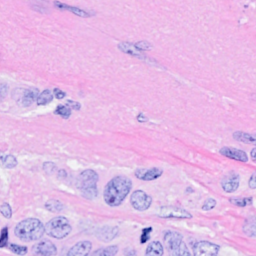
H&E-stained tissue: Breast